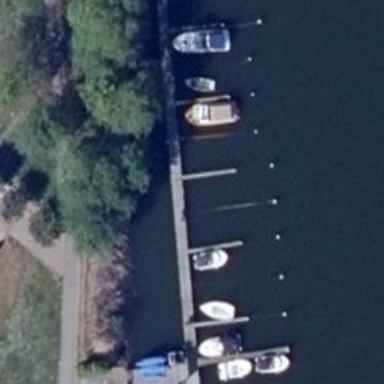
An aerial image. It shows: Man-made pier.